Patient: sex M, age 65
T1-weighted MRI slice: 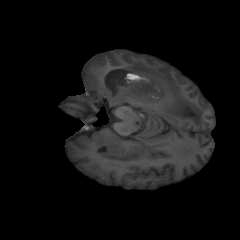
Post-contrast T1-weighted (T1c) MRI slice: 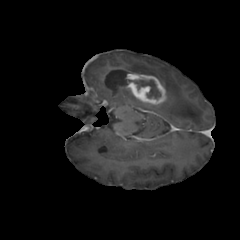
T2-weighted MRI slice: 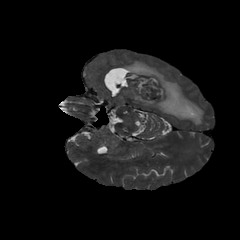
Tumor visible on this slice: yes
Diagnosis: Glioblastoma, IDH-wildtype
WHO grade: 4